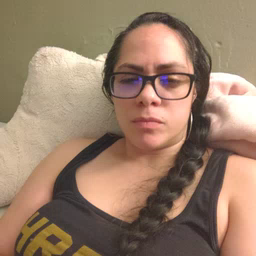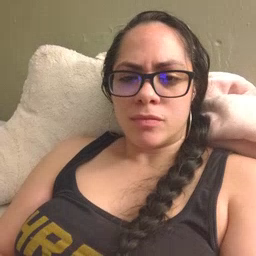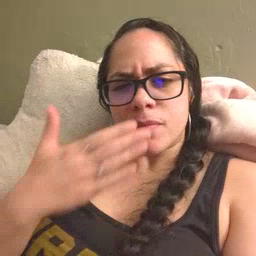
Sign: thankyou